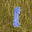
Label: 1